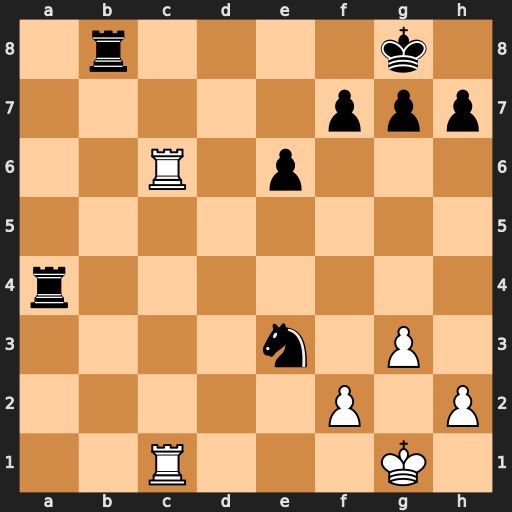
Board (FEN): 1r4k1/5ppp/2R1p3/8/r7/4n1P1/5P1P/2R3K1
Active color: w
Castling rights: -
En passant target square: -
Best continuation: Rc8+ Rxc8 Rxc8#